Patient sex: F
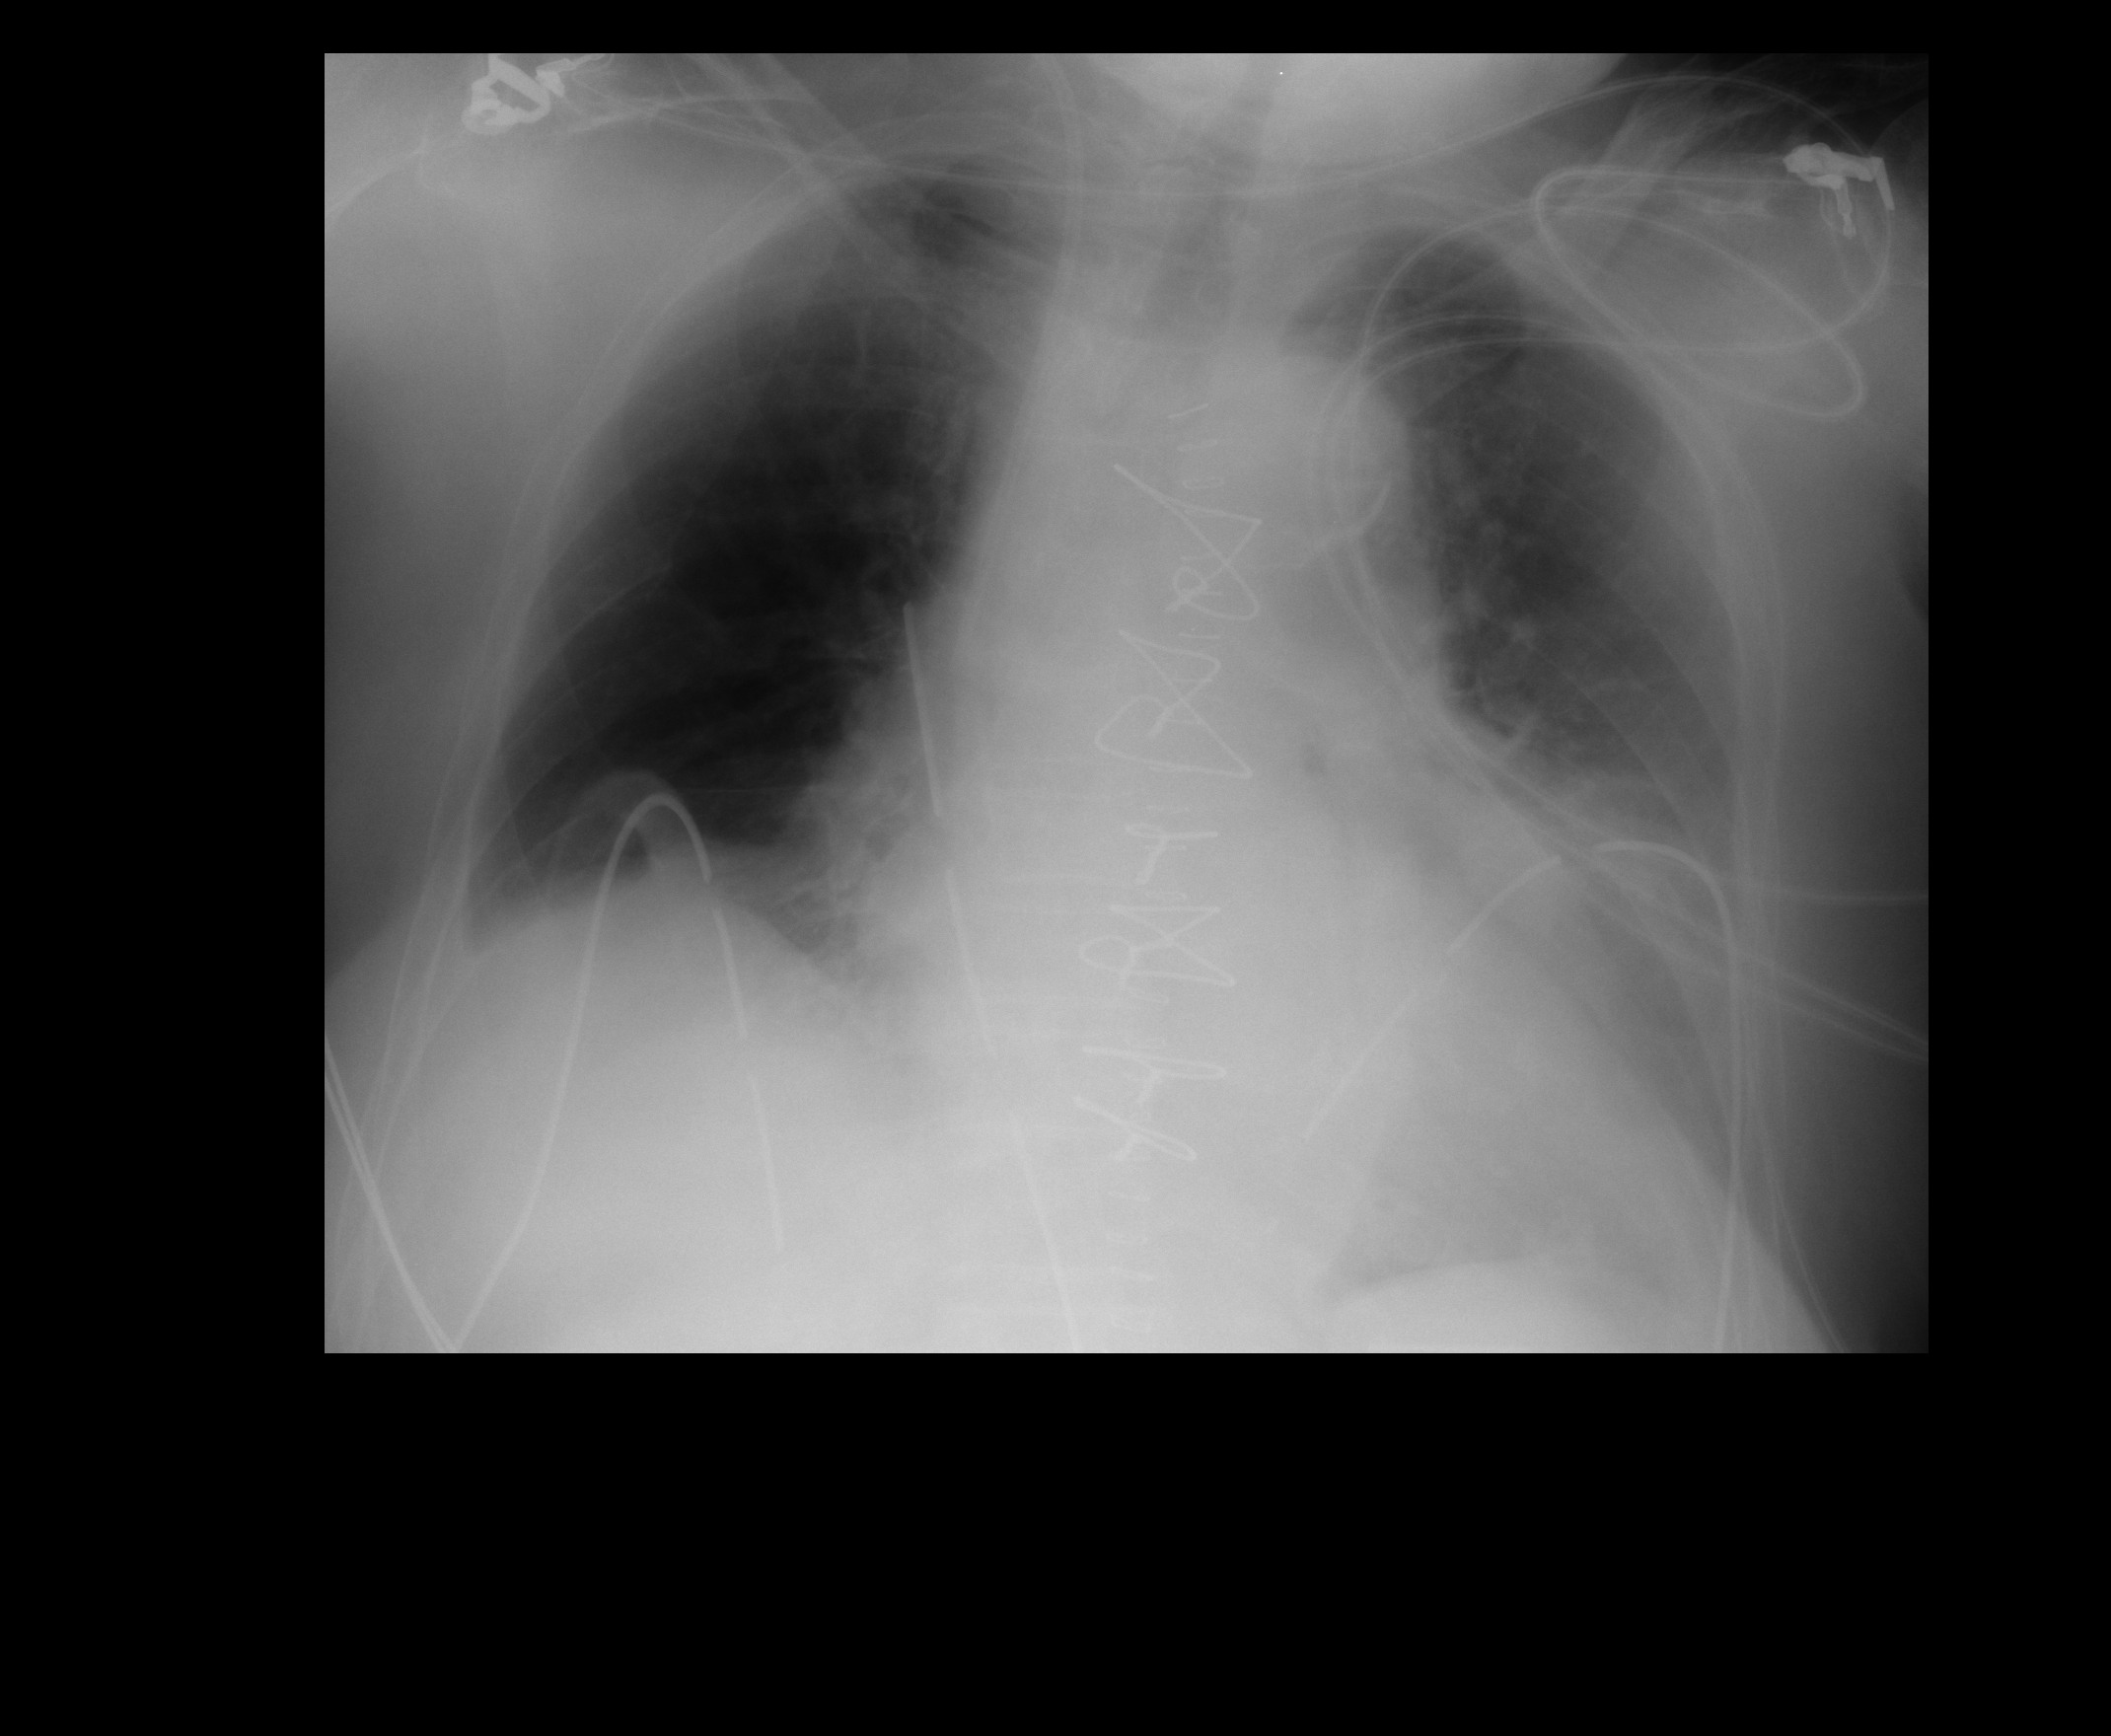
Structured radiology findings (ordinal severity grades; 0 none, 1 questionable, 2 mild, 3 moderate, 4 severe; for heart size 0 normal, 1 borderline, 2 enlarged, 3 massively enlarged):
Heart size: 2
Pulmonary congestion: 0
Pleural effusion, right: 0
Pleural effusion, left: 2
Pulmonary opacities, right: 0
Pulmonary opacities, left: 1
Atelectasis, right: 2
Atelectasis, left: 2